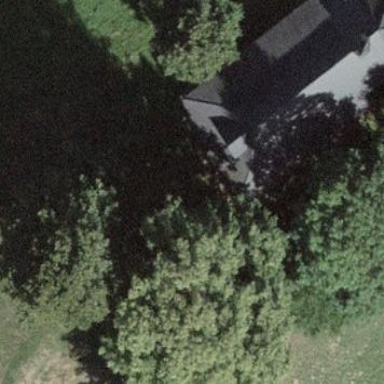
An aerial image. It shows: Chapel that serves as place of worship.